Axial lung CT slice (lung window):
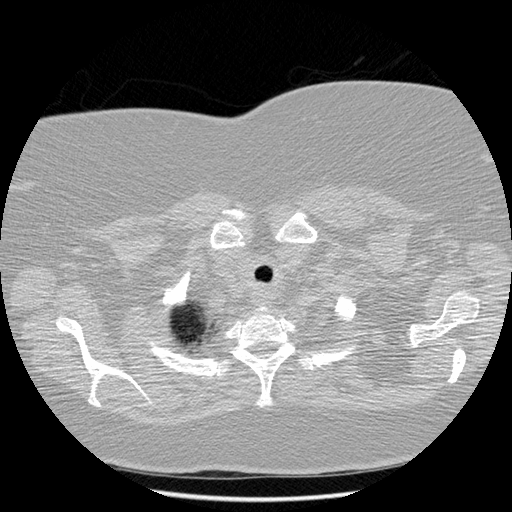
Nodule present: no